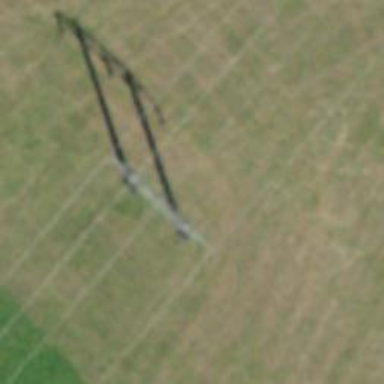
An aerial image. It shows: H-frame designed tower for power lines.